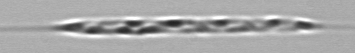
Label: Rhizosolenia